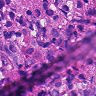
Metastatic tissue present: yes